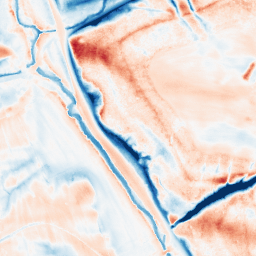
Category: classical
Decomposition family: gaussian_anisotropic
Decomposition parameters: sigma_x: 5
sigma_y: 10
Upsampling method: quartic
Upsampling parameters: scale: 4
Upsampling scale: 4